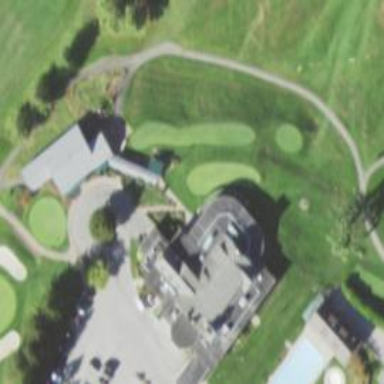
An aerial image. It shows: Path for both roads and golfers.